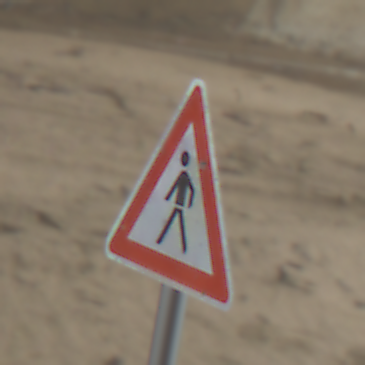
Verkehrszeichen: FussgaengerRechts
Umgebung: Roofed, Beach
Tageszeit: Midday
Wetter: Overcast
Licht: Natural
Jahreszeit: NotSpecified
Kontrast: LowContrast